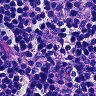
Metastatic tissue present: no